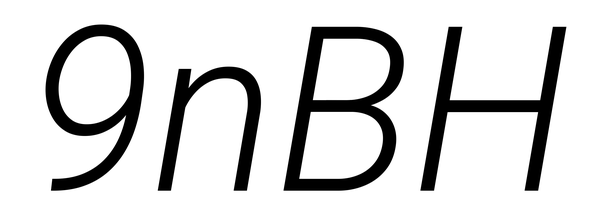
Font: Roboto-Italic_Light_Italic